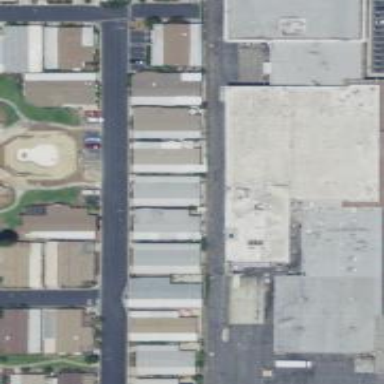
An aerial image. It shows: Building that houses supermarket.